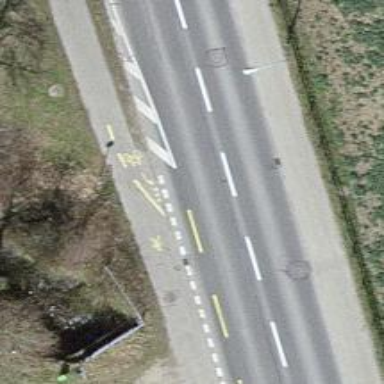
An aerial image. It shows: Cycleway.